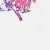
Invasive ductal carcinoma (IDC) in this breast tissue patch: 0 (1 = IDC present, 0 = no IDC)